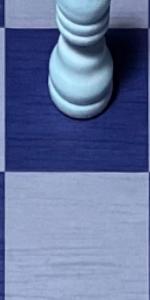
Label: Empty